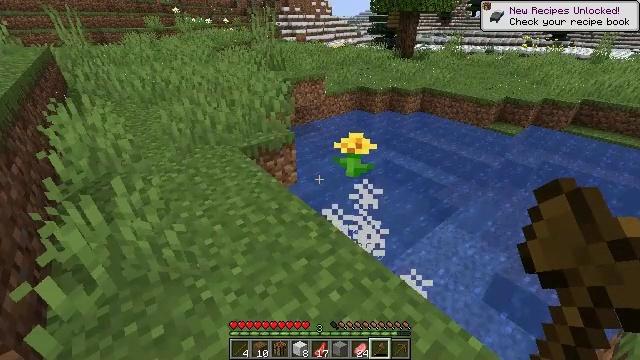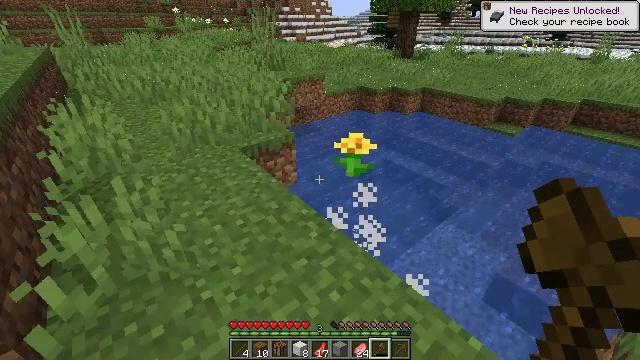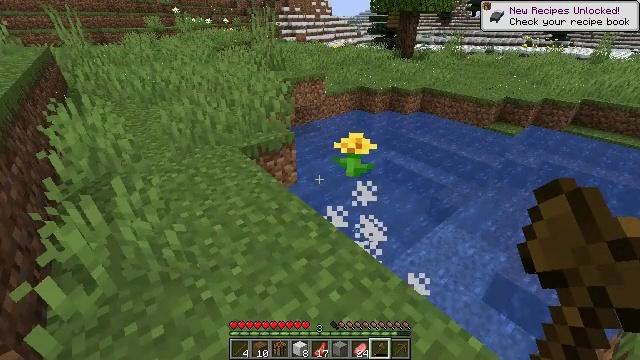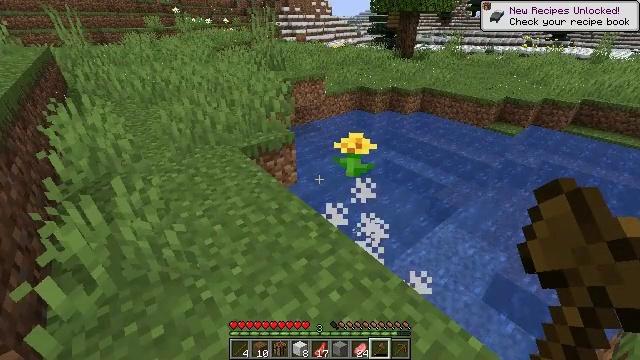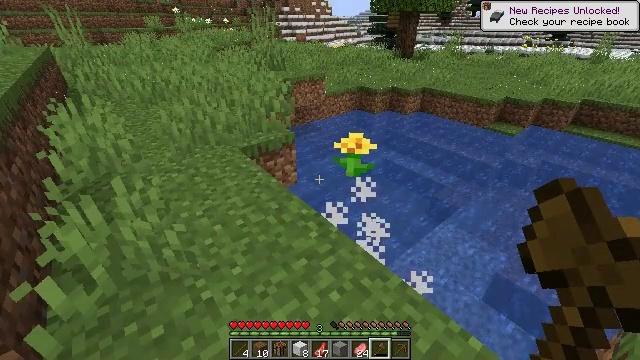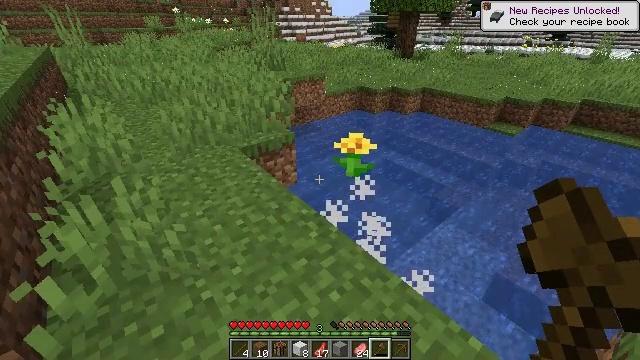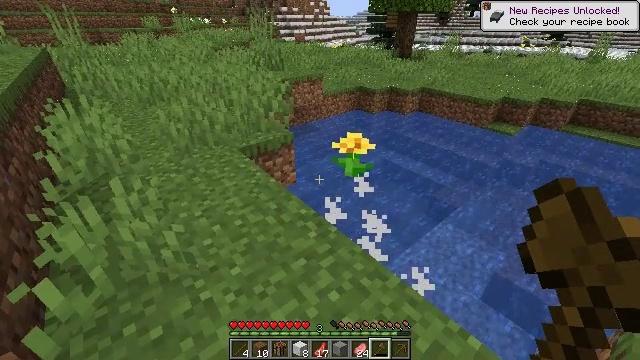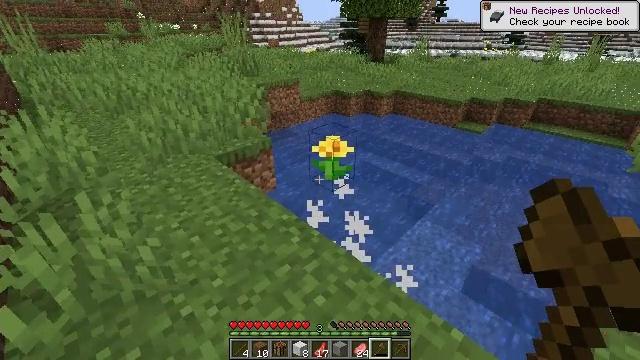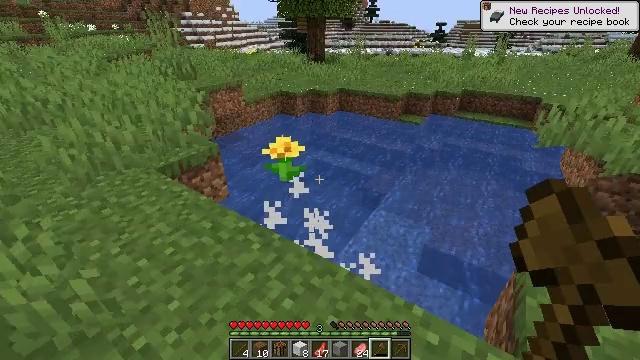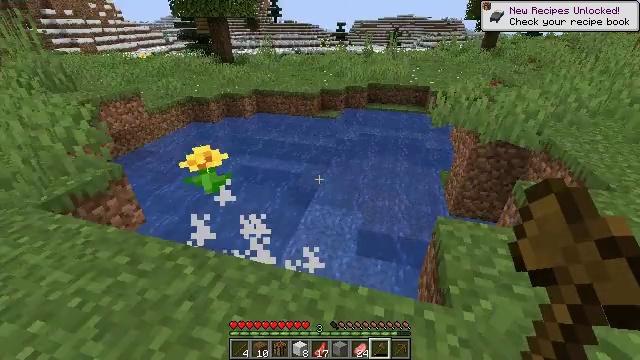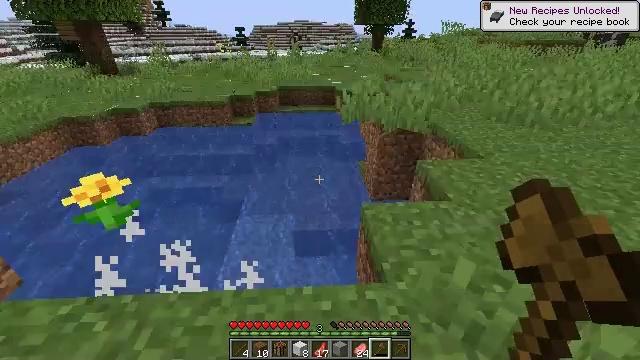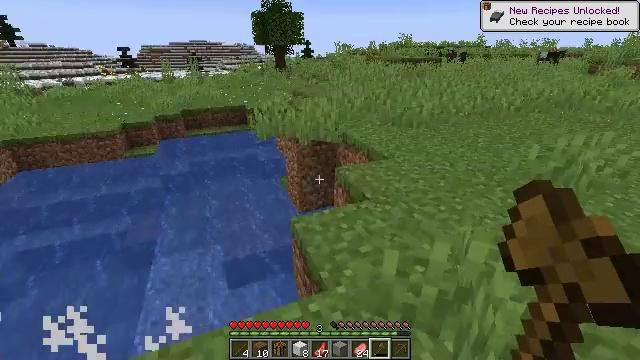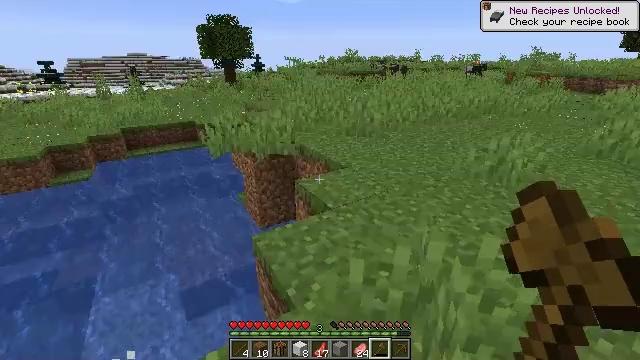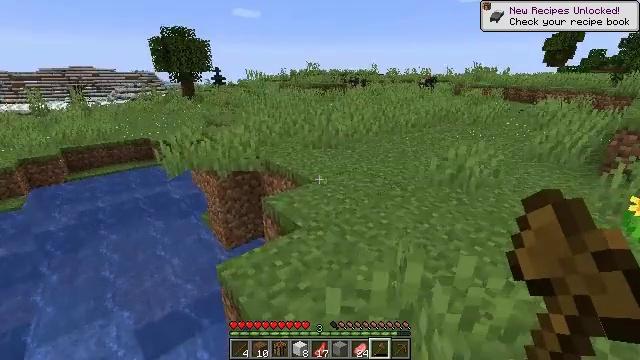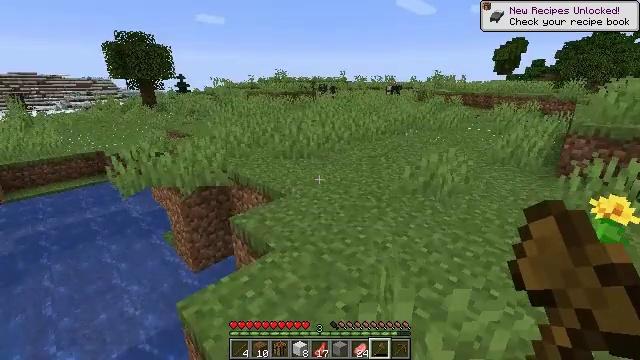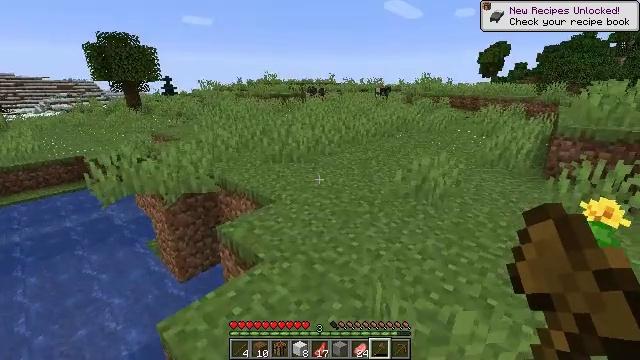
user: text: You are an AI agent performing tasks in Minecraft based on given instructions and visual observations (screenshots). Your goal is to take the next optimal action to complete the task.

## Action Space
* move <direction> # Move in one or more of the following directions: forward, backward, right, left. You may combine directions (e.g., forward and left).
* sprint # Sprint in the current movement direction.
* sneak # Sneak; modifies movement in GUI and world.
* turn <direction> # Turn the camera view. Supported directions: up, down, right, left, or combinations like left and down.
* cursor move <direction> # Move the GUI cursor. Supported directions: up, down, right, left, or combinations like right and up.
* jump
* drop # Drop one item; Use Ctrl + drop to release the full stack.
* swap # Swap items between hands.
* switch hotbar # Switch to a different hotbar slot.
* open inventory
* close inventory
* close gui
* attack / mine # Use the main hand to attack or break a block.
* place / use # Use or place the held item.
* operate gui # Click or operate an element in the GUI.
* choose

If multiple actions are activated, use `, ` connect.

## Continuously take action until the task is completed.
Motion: motion action
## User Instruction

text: Kill the cow.
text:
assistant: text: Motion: no_op
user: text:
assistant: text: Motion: no_op
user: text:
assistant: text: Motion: no_op
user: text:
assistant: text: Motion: no_op
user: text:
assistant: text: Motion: no_op
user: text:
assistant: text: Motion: no_op
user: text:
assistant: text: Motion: turn right
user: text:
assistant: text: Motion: turn right
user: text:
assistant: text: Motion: turn right
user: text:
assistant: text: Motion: turn right
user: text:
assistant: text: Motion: turn right and up
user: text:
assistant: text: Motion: move forward, turn right and up
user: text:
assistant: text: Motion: move forward, turn right and up
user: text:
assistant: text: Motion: move forward, turn right and up
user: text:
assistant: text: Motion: move forward, turn right
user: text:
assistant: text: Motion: move forward
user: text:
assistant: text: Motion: move forward, sprint
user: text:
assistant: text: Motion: move forward, sprint
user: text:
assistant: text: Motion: move forward, sprint
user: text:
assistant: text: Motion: move forward, sprint
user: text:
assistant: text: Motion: move forward, jump
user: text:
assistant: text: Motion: move forward, jump
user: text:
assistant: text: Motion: move forward, turn right, jump
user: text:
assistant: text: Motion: move forward, jump
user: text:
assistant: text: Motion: move forward, jump
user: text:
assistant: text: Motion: move forward, jump
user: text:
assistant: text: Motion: move forward, jump
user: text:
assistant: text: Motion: move forward, jump
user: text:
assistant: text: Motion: move forward, jump
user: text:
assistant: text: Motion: move forward, jump